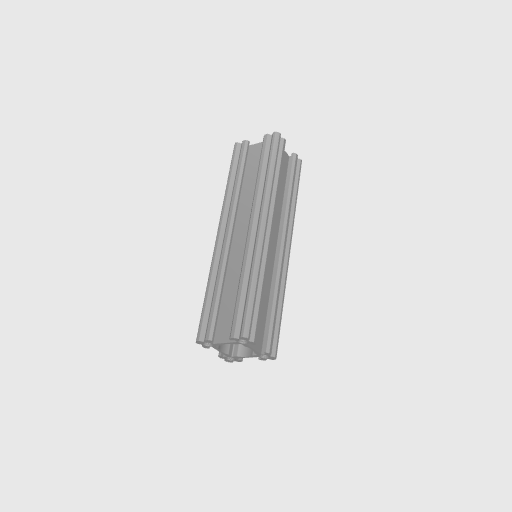
Part: GoRAIL96